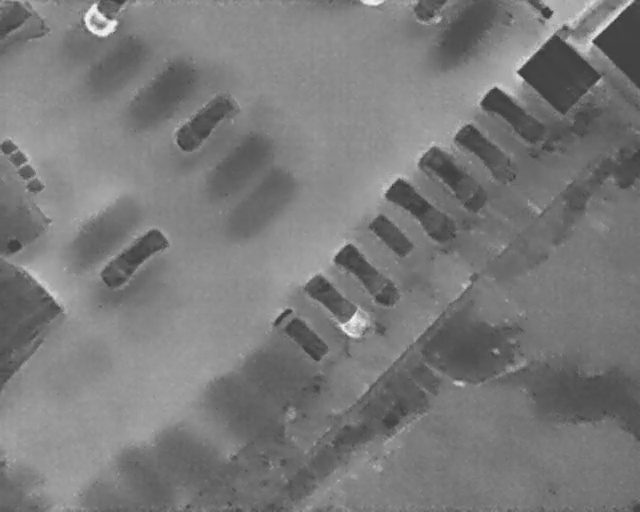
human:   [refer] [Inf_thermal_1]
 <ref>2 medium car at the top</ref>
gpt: <box>[[65, -2, 69, 6, 2], [29, 17, 34, 30, 136]]</box>

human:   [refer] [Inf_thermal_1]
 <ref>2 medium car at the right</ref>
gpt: <box>[[74, 22, 78, 37, 41], [64, 31, 77, 37, 131]]</box>

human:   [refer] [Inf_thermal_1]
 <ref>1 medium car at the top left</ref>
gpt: <box>[[13, -1, 19, 8, 2]]</box>

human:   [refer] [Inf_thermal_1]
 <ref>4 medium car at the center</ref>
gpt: <box>[[63, 32, 68, 49, 38], [55, 45, 59, 61, 44], [50, 51, 54, 67, 40], [44, 58, 49, 71, 42]]</box>